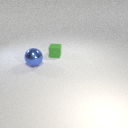
large blue metal sphere to the left of small green rubber cube